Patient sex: M
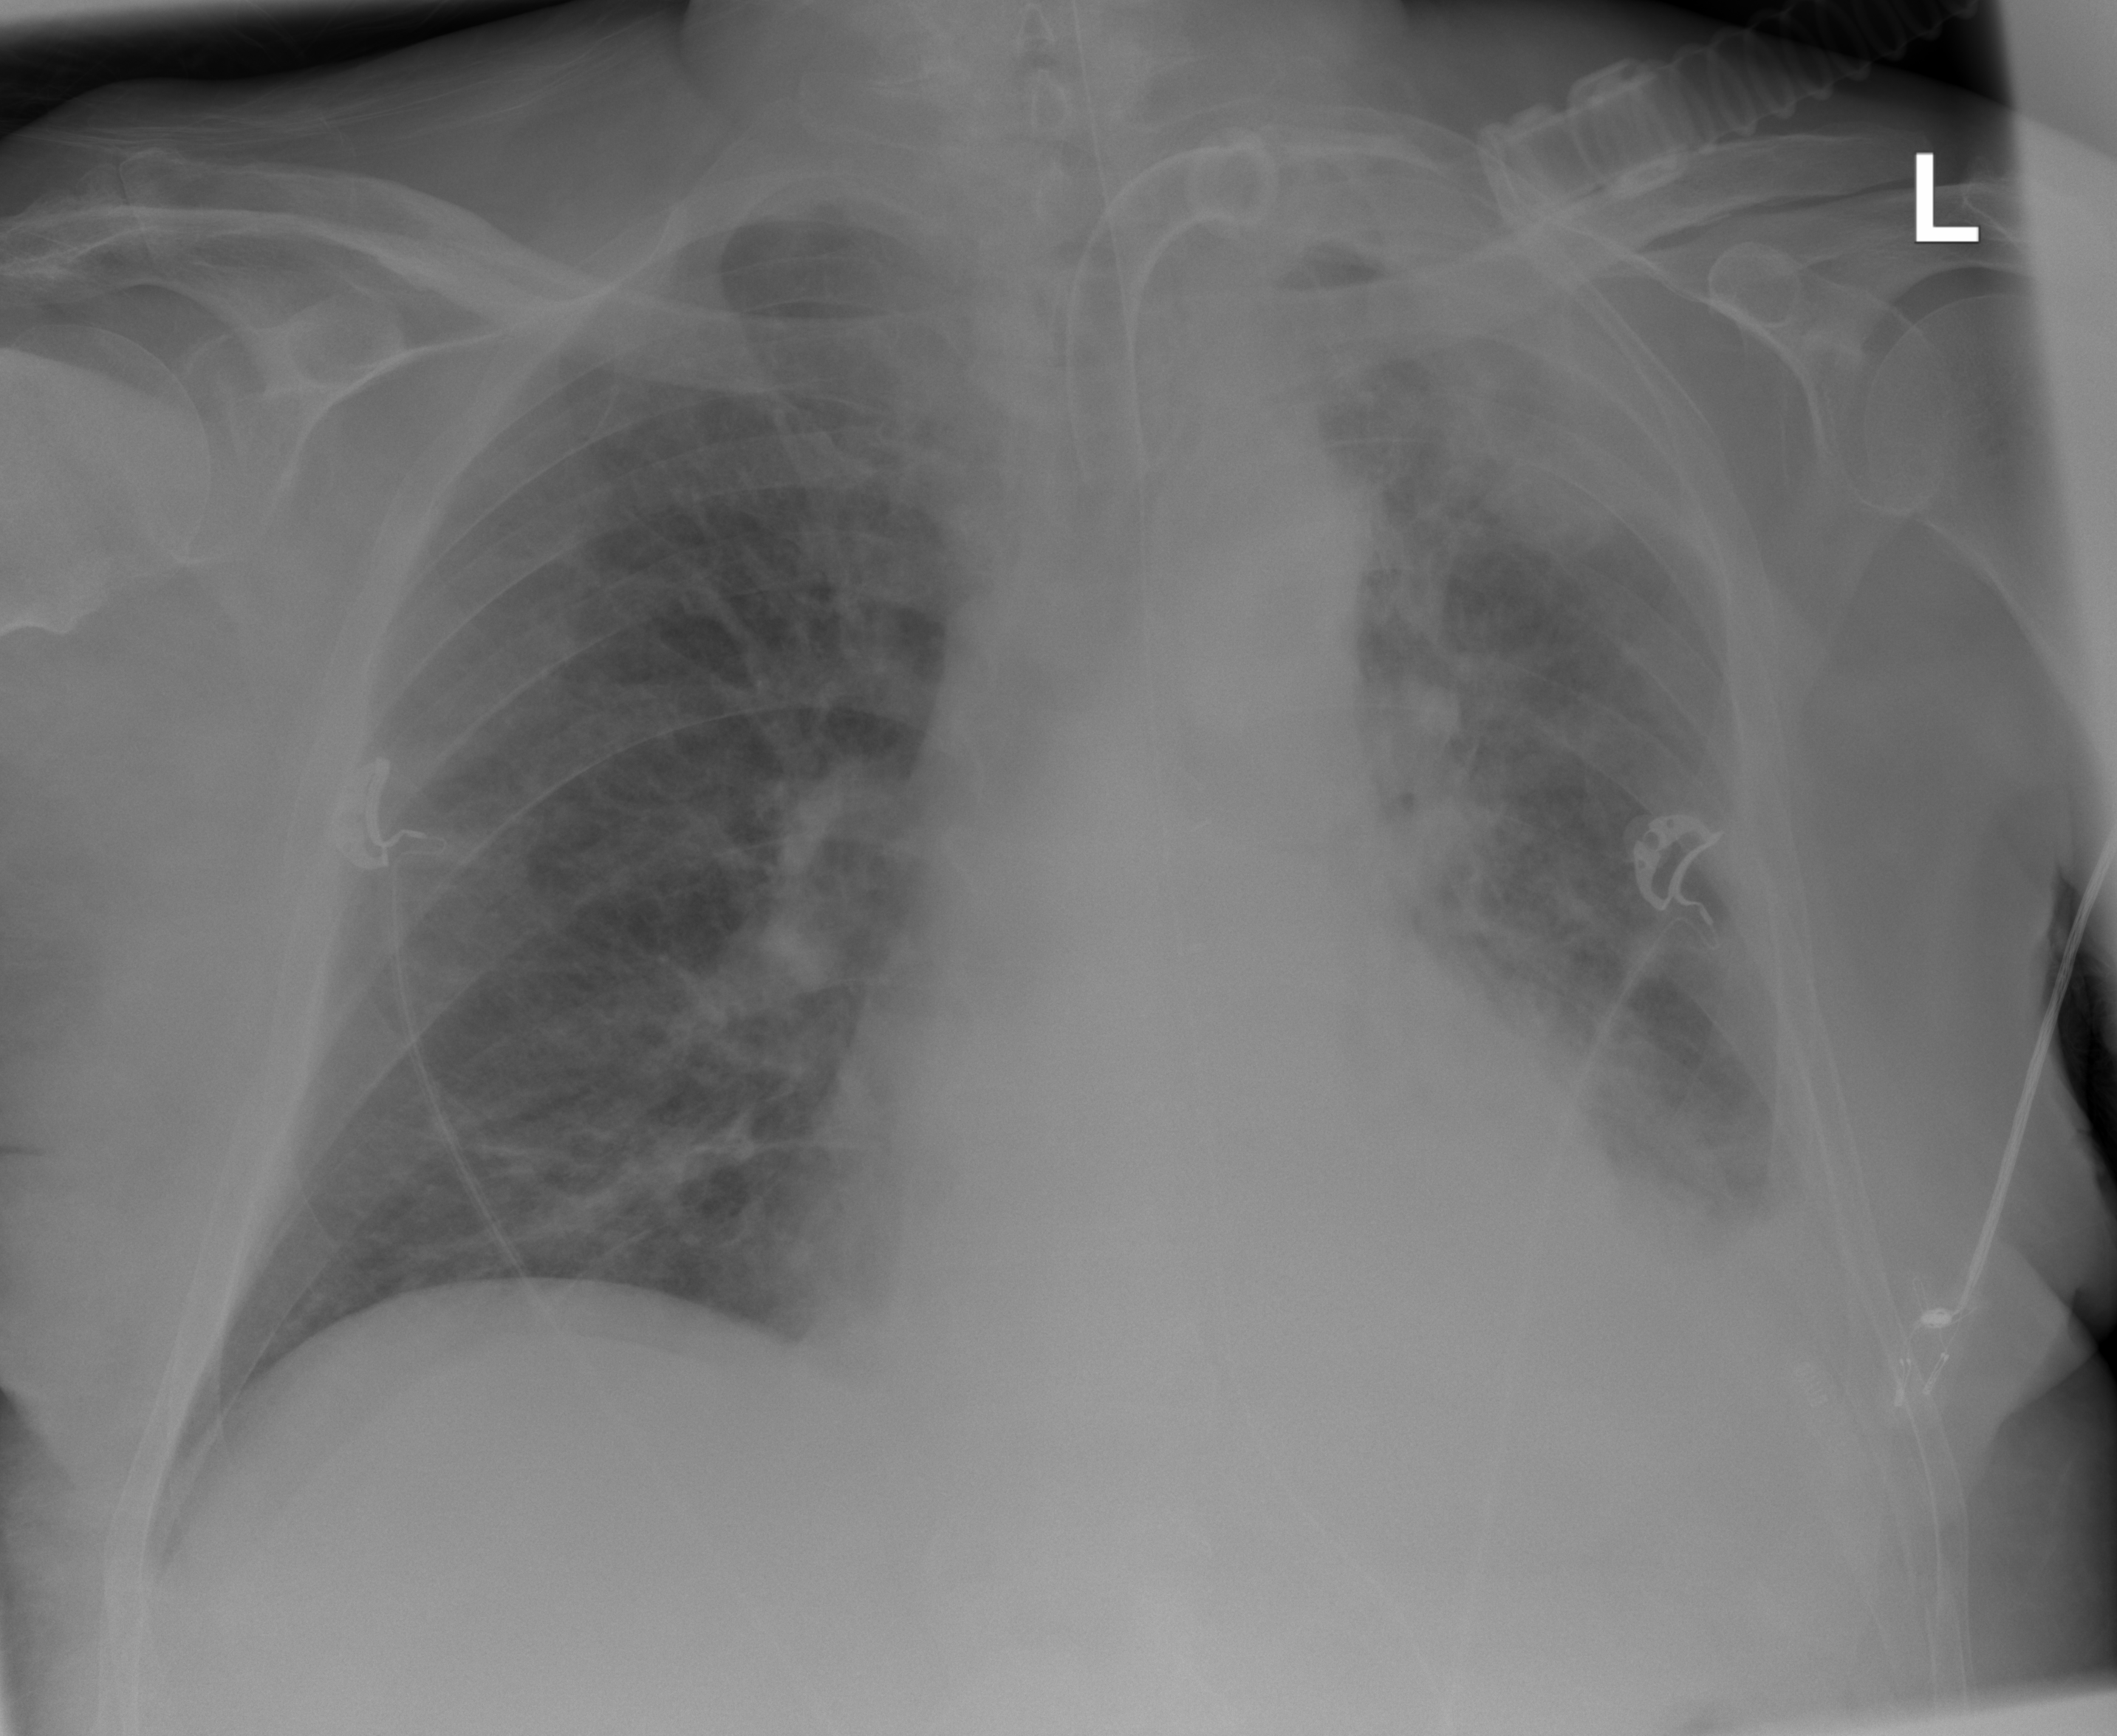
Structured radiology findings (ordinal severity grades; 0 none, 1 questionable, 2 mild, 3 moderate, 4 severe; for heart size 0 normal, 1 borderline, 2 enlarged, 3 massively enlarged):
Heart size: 2
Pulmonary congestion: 2
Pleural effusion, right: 0
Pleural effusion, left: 3
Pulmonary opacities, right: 2
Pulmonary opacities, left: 3
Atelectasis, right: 0
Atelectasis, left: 2